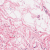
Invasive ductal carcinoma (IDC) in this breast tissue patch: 0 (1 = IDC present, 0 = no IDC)